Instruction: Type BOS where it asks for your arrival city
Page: home
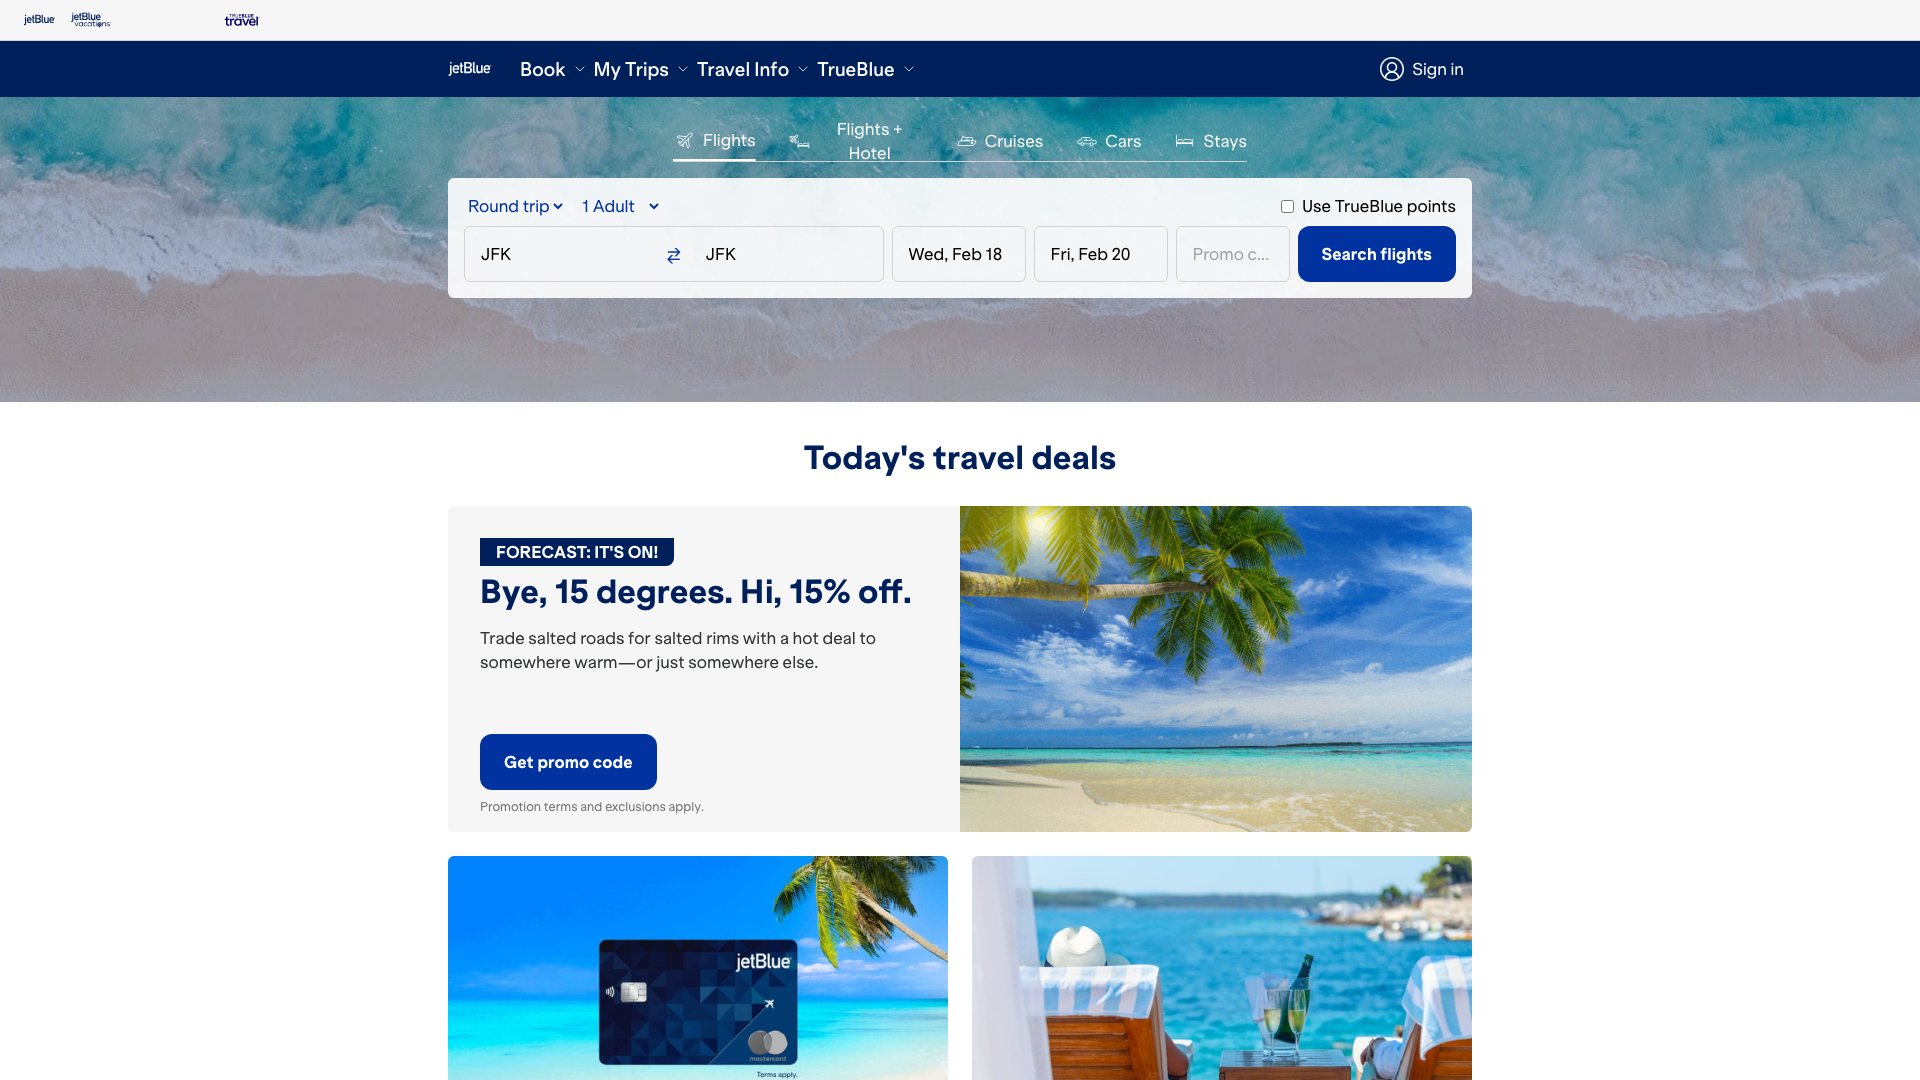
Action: type